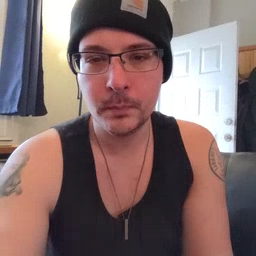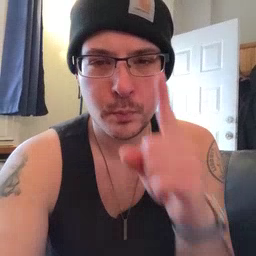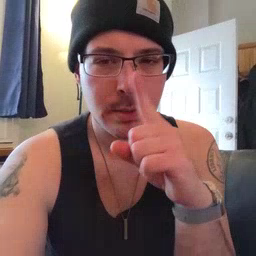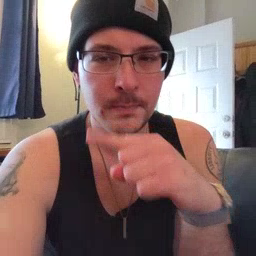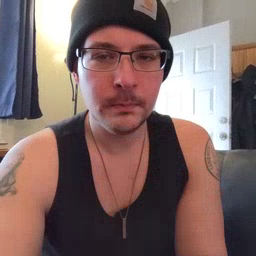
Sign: pretend